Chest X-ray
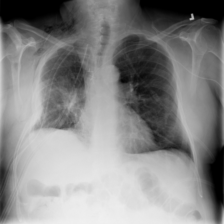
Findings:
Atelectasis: negative
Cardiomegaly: negative
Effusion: negative
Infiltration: negative
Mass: negative
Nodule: negative
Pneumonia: negative
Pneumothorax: negative
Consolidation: negative
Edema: negative
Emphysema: positive
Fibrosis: negative
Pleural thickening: negative
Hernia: negative